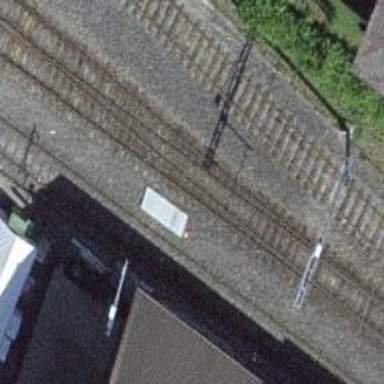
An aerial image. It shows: Railway buffer stop.